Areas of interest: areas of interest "Park and greenspace"
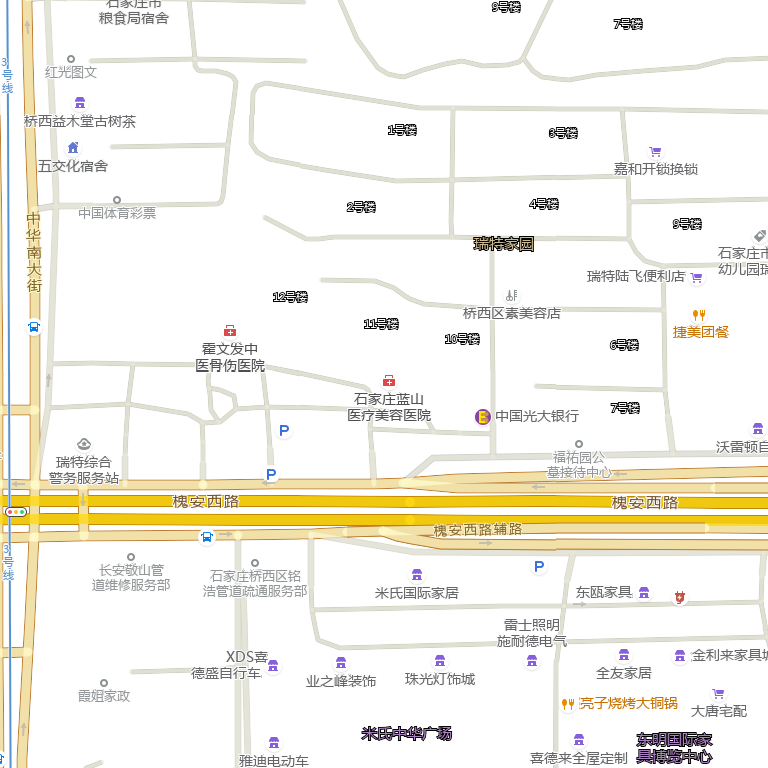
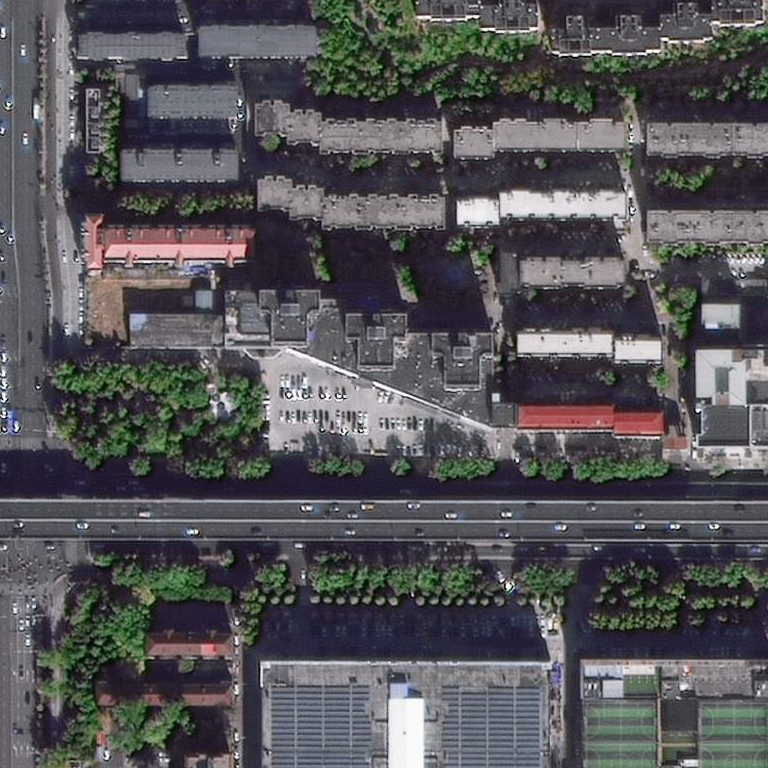